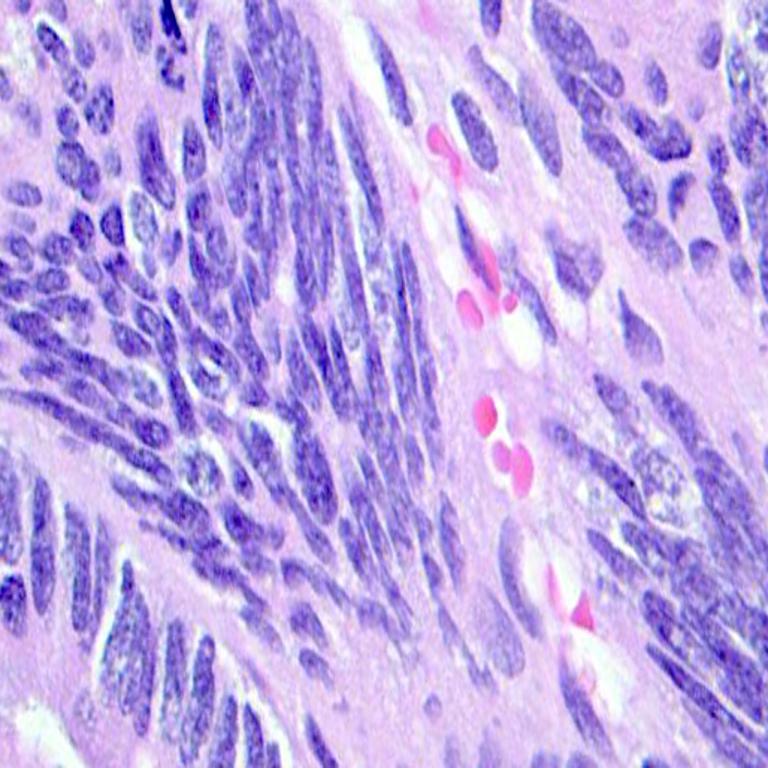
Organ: colon
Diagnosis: adenocarcinomas